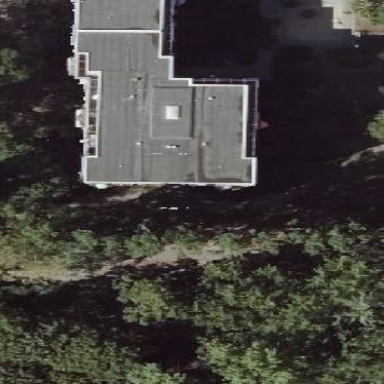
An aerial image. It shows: Building with apartments and flat roof.